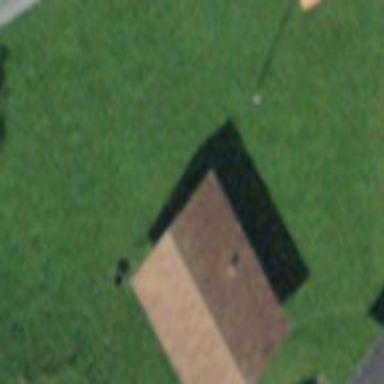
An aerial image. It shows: Rural barn.